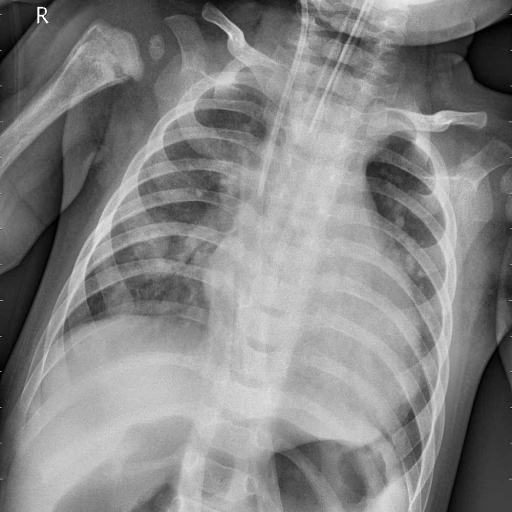
Finding: PNEUMONIA